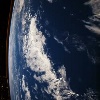
Label: cloud